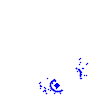
Particle: pion